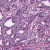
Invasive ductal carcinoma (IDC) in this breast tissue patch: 1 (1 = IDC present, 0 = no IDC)